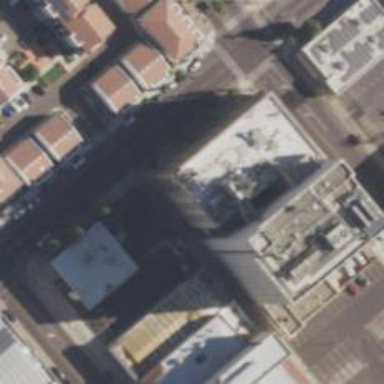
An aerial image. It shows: Square communication tower building.